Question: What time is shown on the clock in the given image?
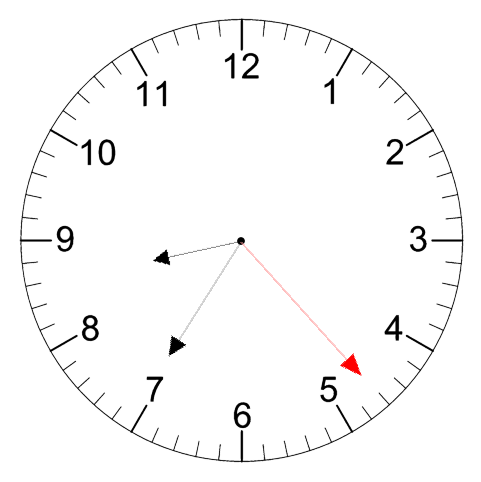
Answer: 08:35:23